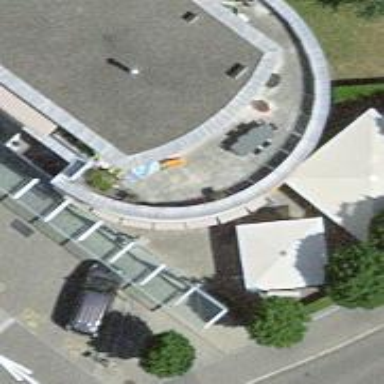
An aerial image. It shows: Cafe.